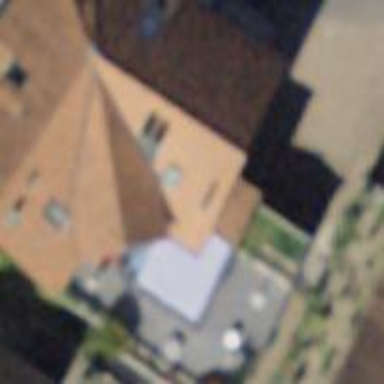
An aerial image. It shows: Residential building.